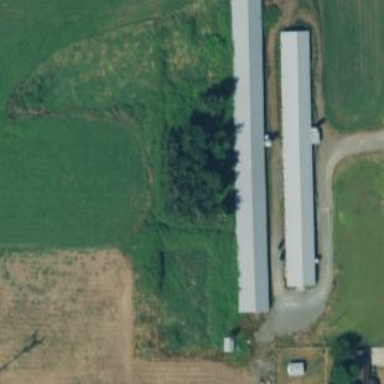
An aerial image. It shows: Farmyard area.